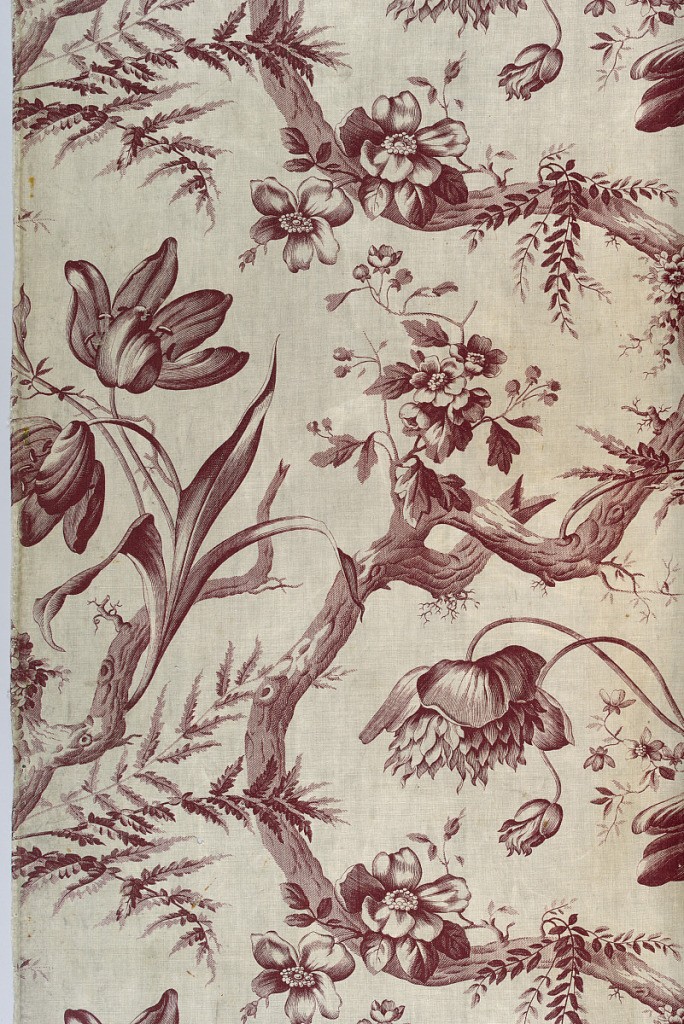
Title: Textile
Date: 1850–1900
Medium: cotton Technique: printed by engraved roller on plain weave
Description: Offset repeat of a twisting branch supporting various flowers including tulip, ferns, and small scale plants attached to branch. Purple monochrome pattern.